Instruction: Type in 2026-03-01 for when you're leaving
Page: home
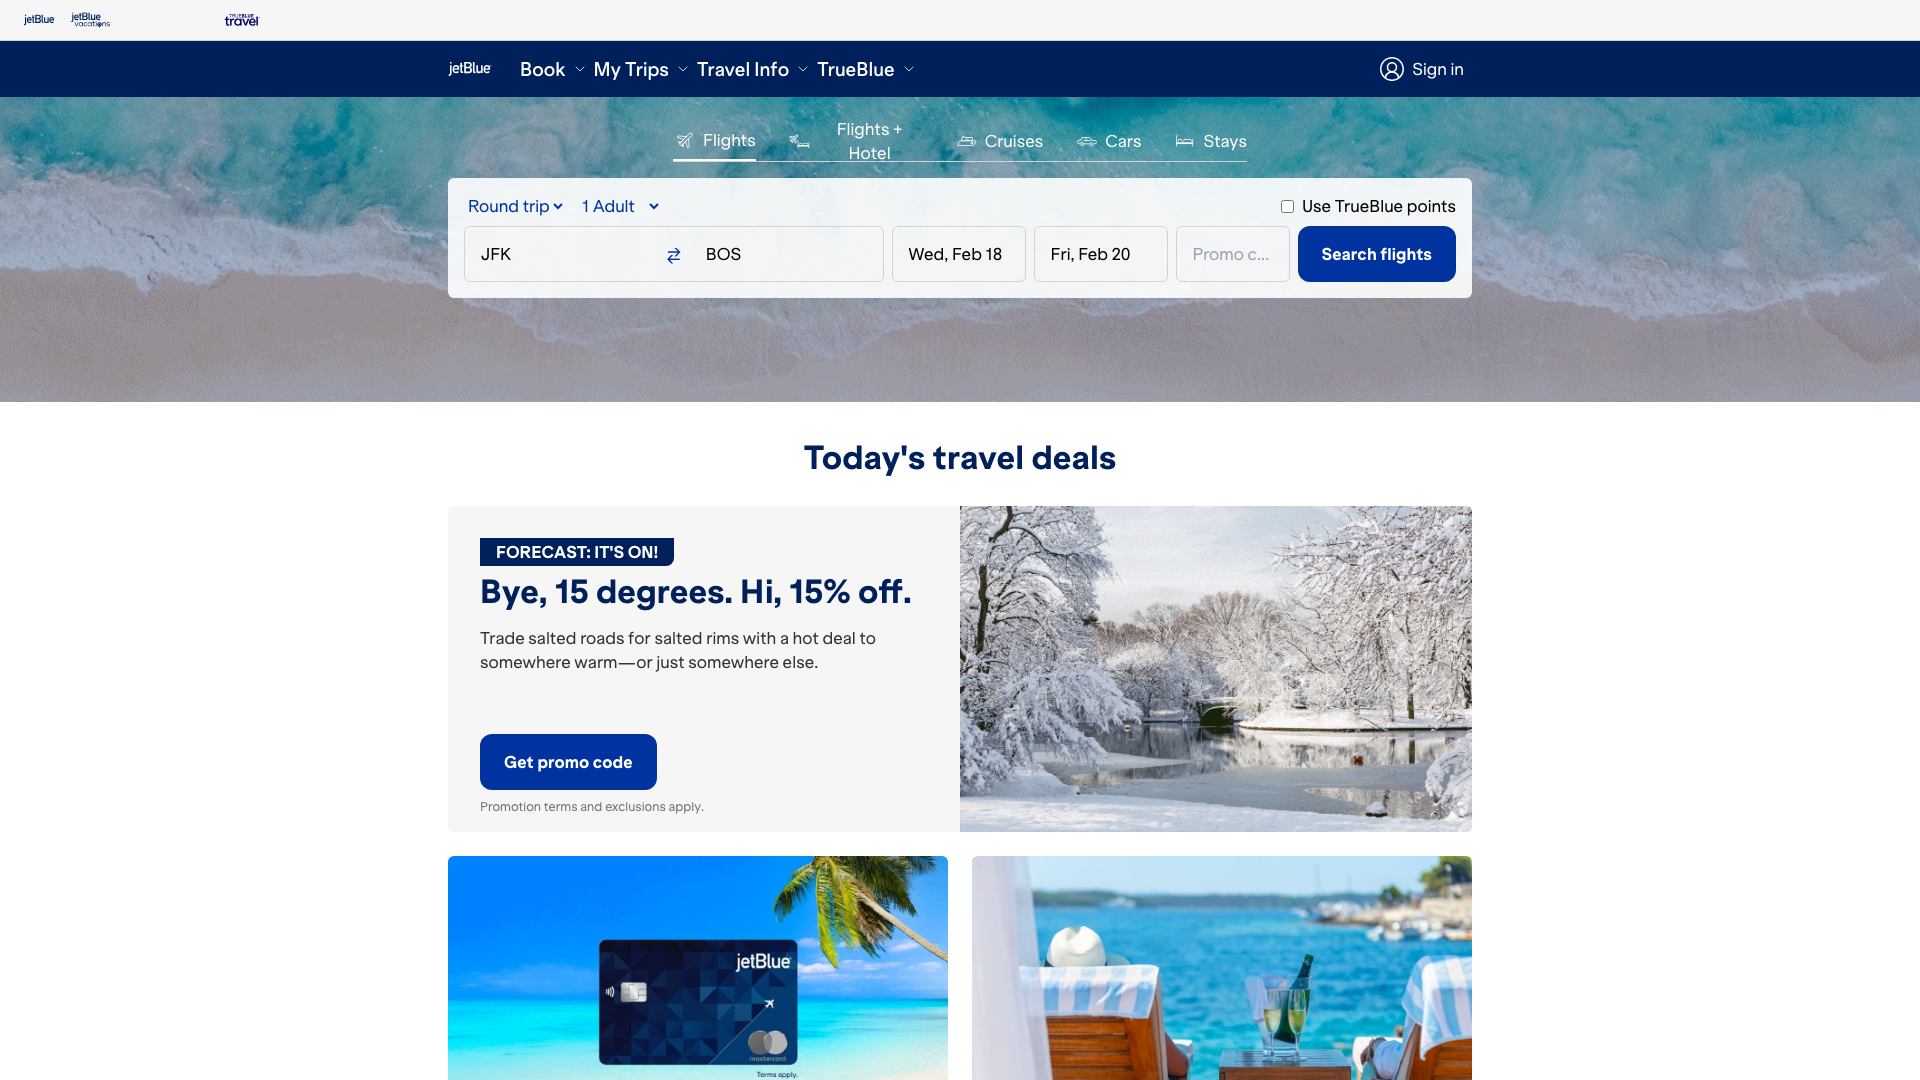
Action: type